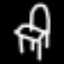
Label: chair